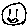
Label: smiley face